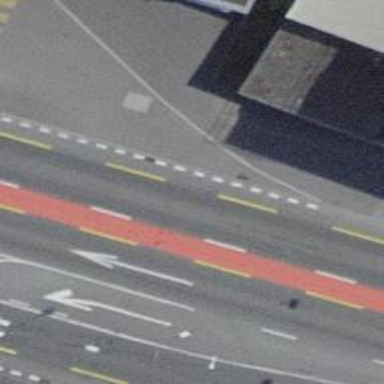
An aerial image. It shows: Kerb barrier.